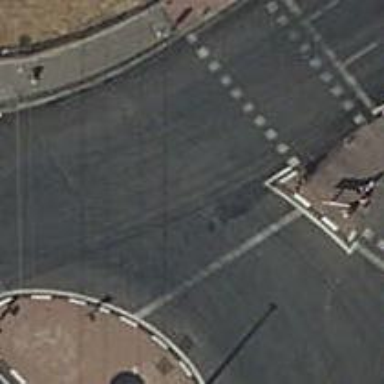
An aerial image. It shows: Road with traffic signals.